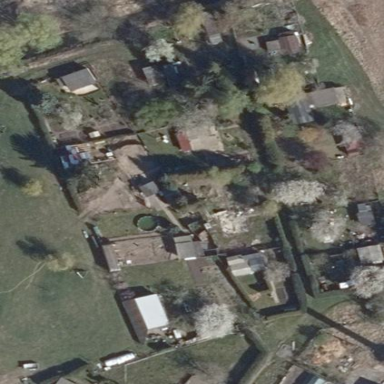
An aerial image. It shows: Allotments area.